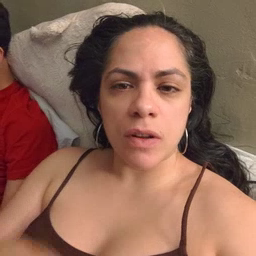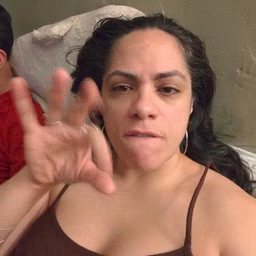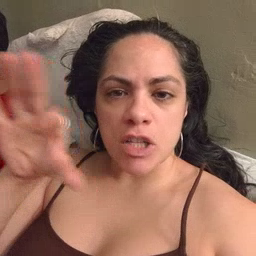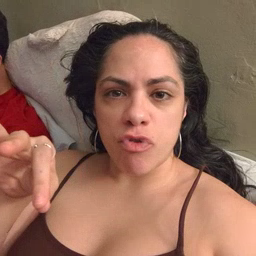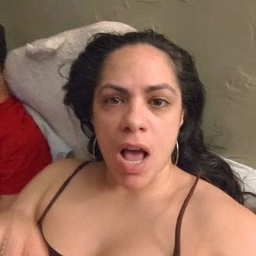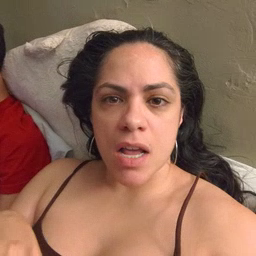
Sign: frenchfries